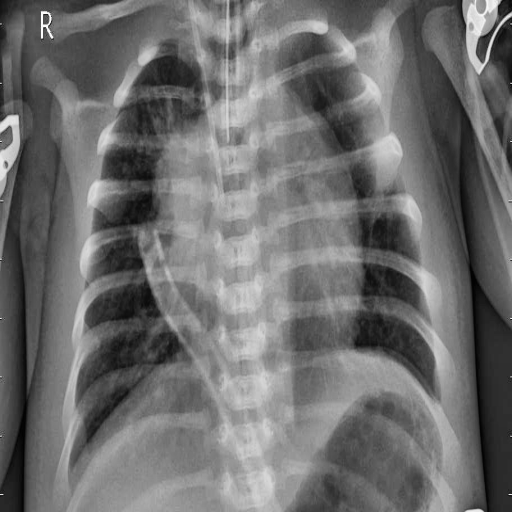
Finding: PNEUMONIA